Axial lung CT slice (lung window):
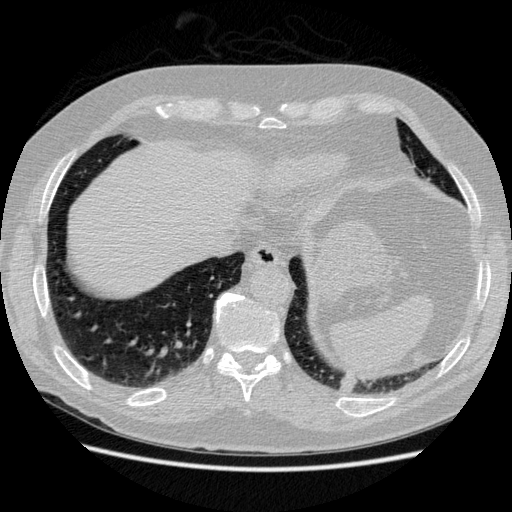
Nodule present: no